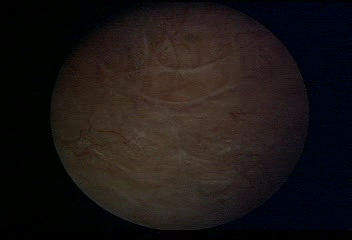
Modality: WLC
Class: Normal mucosa
Bladder cancer association: No